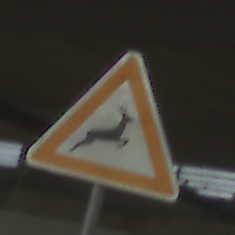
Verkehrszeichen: WildwechselLinks
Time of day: NotSpecified
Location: Indoor (Special)
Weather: NotSpecified
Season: NotSpecified
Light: Artificial